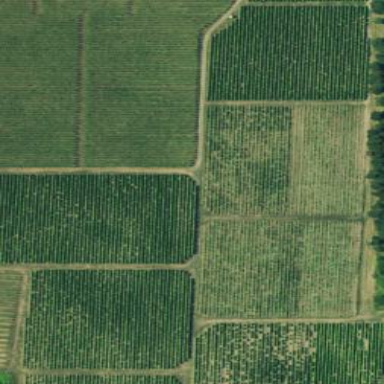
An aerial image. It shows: Vineyard where grapes are grown.